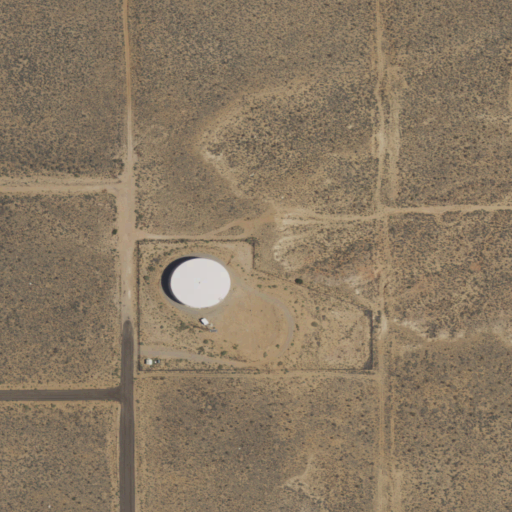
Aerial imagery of mountain in New Mexico named Loma Duran containing shrub, open development, and medium intensity development